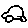
Label: car